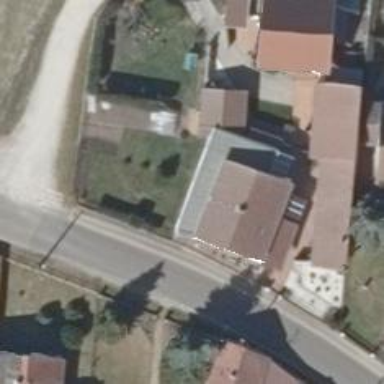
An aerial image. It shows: Residential building.